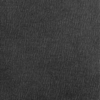
Label: dusty